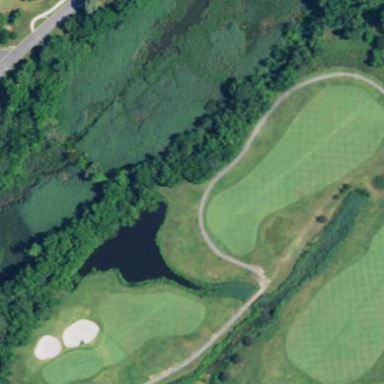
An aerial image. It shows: Golf fairway surrounded by grass.